Pattern: Sepia
Description: Change an image to Sepia style.
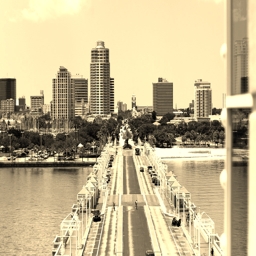